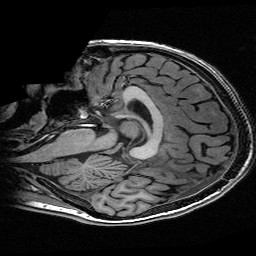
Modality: T1w
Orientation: sagittal
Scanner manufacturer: ge
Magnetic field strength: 3 T
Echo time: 0.00318 s